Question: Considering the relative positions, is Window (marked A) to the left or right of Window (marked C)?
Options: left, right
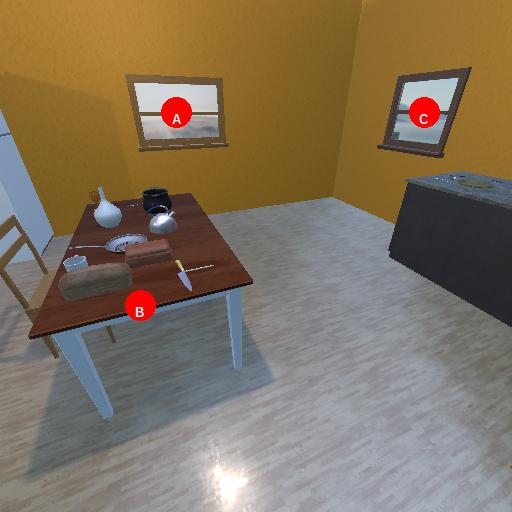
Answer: left